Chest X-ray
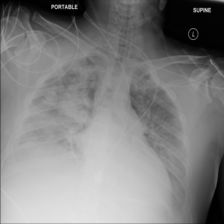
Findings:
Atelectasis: negative
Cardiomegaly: negative
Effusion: positive
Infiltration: negative
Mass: negative
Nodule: positive
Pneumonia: negative
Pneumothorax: negative
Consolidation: positive
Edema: negative
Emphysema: negative
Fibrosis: negative
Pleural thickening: negative
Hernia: negative